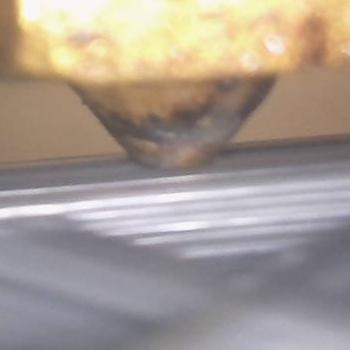
Flow rate: 212%